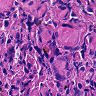
Metastatic tissue present: no